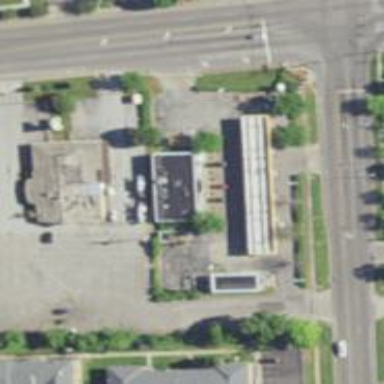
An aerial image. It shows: Convenience shop.